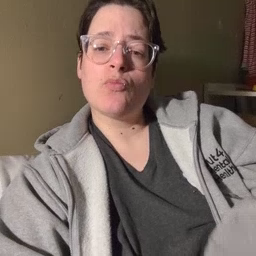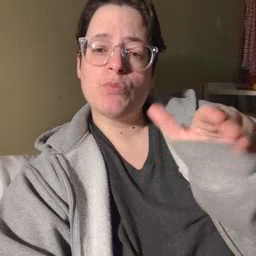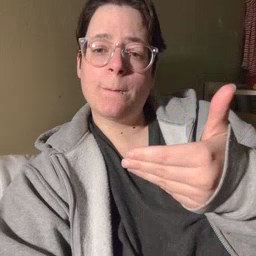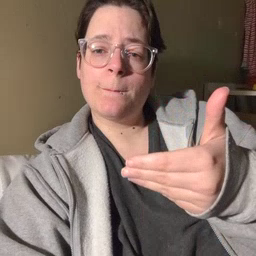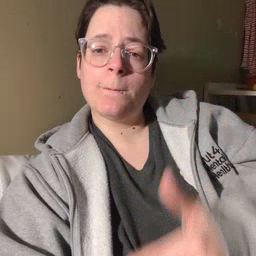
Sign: room